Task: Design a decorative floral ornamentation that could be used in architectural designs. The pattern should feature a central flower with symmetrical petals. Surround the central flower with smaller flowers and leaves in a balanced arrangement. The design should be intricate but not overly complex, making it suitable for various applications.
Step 820:
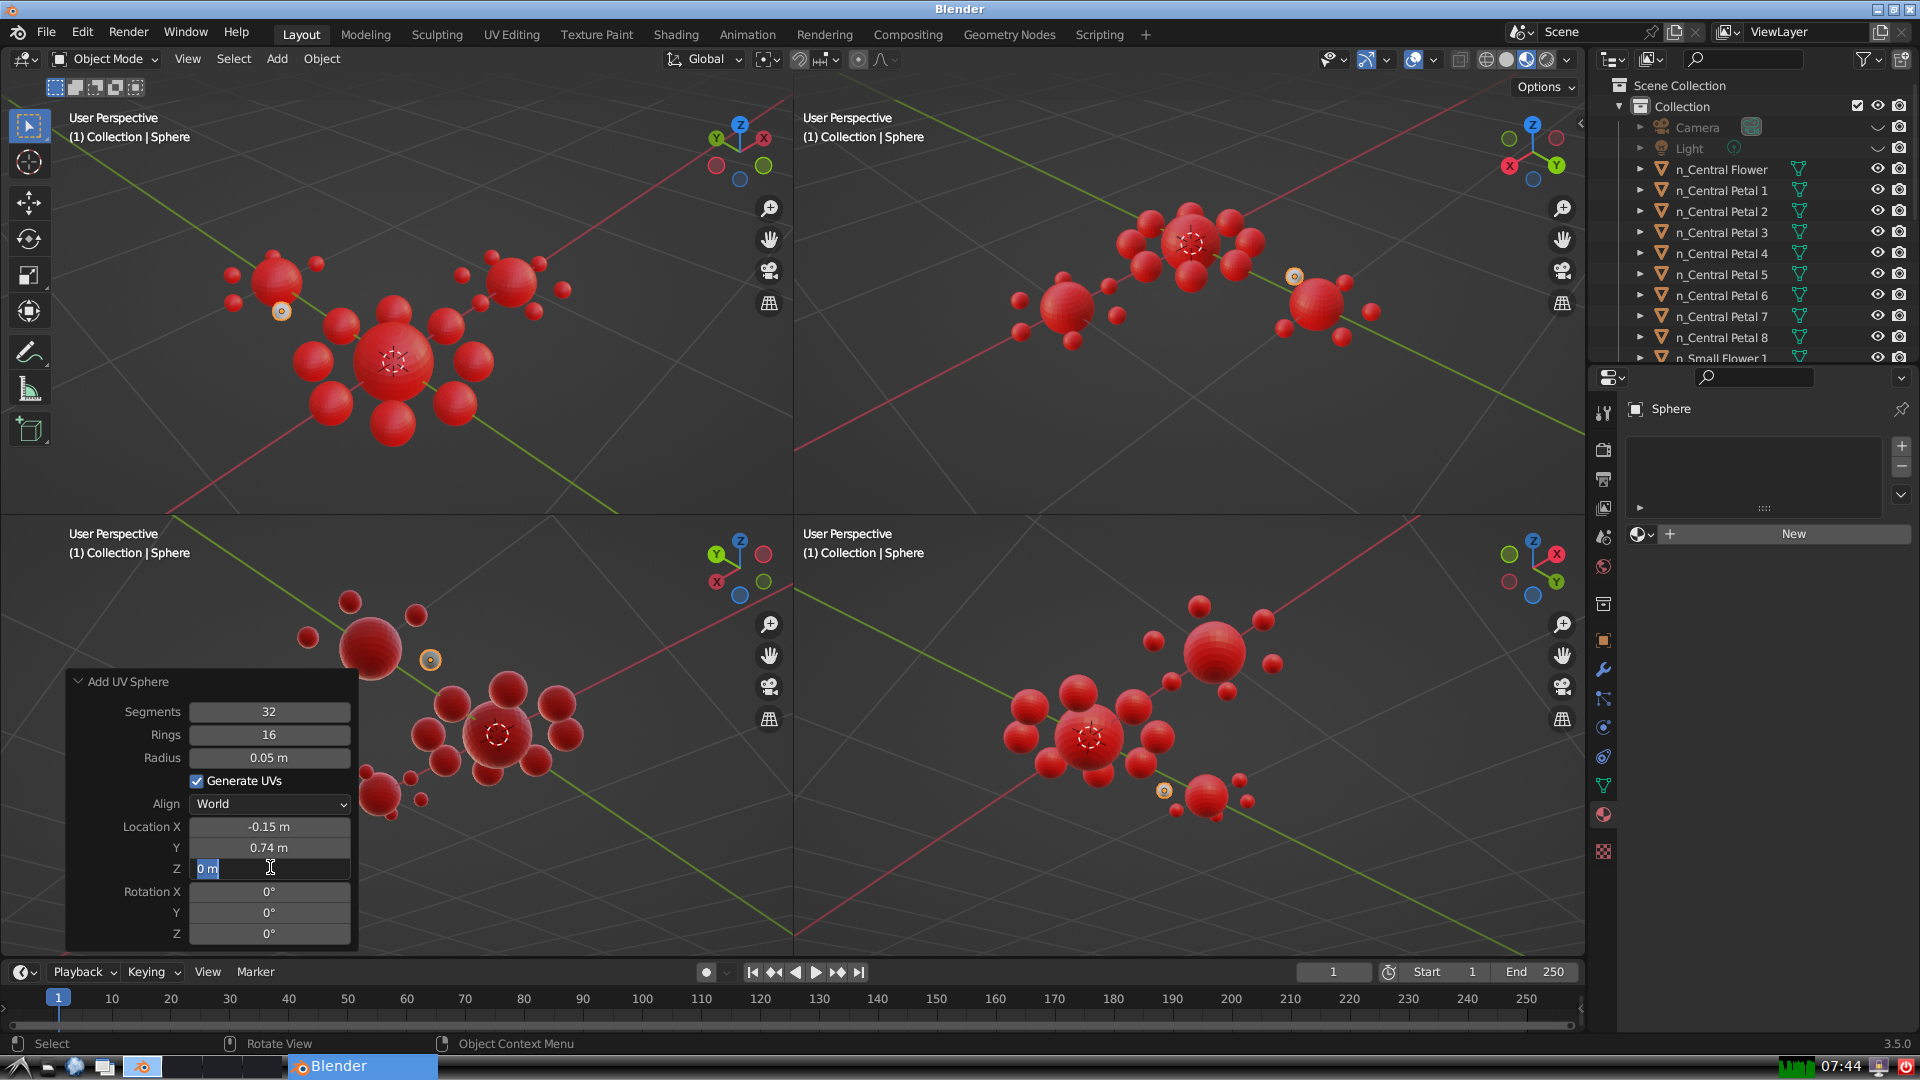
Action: input_text: 0.0